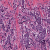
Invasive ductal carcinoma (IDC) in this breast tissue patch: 1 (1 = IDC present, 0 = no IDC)